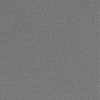
Atmospheric dust classification: dusty